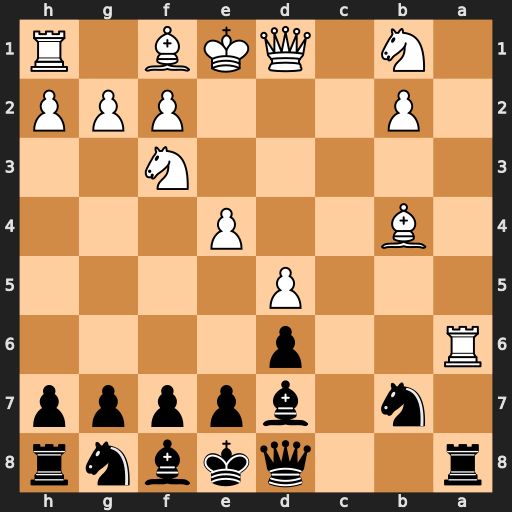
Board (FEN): r2qkbnr/1n1bpppp/R2p4/3P4/1B2P3/5N2/1P3PPP/1N1QKB1R
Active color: b
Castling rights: Kkq
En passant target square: -
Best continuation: Rxa6 Bxa6 Qb6